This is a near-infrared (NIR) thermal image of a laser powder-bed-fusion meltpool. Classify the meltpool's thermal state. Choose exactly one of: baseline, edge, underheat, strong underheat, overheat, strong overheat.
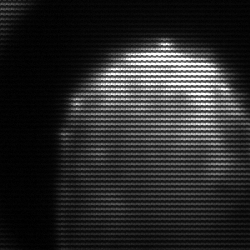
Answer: edge